Question: Suppose I have some arbitrary input image with width and height . I want to rotate this image all the way around 360 degrees back to the starting position. However, if the image is of anything except a circle, then the edges of the image will be clipped if the canvas it is drawn onto remains at size by .

What I need then is to determine the canvas size (width and height ) that can be used for all rotated versions of the input image. I know that == , and thus the desired canvas size is a square, because it is obvious that we are rotating something about a center point, and the final image (after 360 rotations) is essentially a circle.
The other thing to consider is that objects such as squares will have corners that will stick out, so just using the max value of width or height for both dimensions also does not work.
One solution I have come up with is to create the canvas larger than I need (for example by setting and to 'max(w1, h1) * 2', rotating everything, and then trimming all the transparent pixels. This is not very efficient and I would much rather be able to calculate the tightest bounding box upfront.
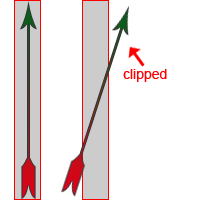
Answer: This is a geometry question. You essentially want to find the diameter (d) of a circle that would inscribe your original canvas and then w2 = h2 = d
The diameter of such a circle would be '(w1^2+h1^2)'
So 'w2 = h2 = (w1^2+h1^2)'
Also, to avoid clipping, you might want to take the ceiling of that result rather than rounding.